Aerial crown-view tile of a tropical tree (Barro Colorado Island, Panama), acquired 20250124:
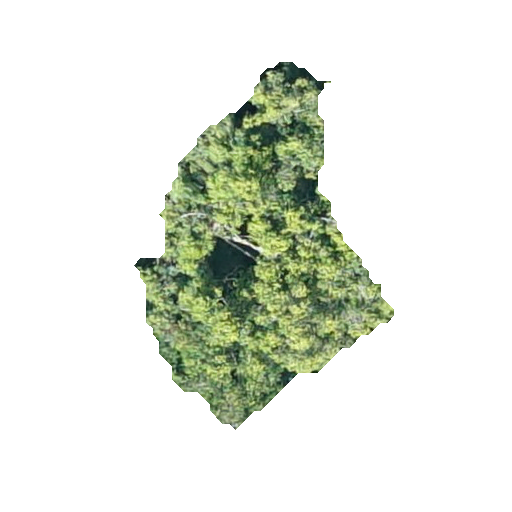
Species: Guatteria lucens
GBIF accepted scientific name: Guatteria lucens
Crown area: 77.958 m²